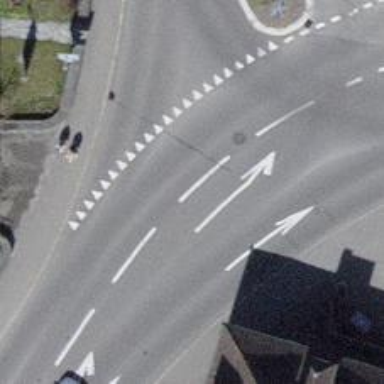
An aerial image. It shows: Secondary road with asphalt surface and designated cycle lane.